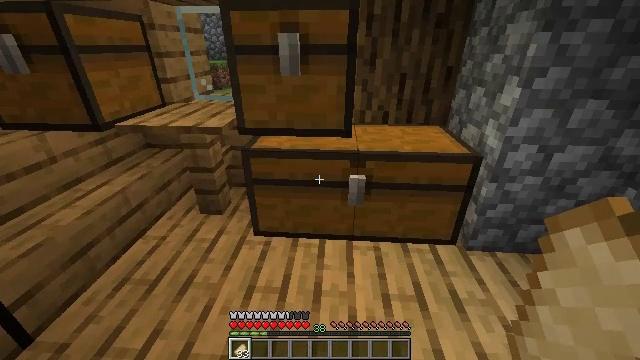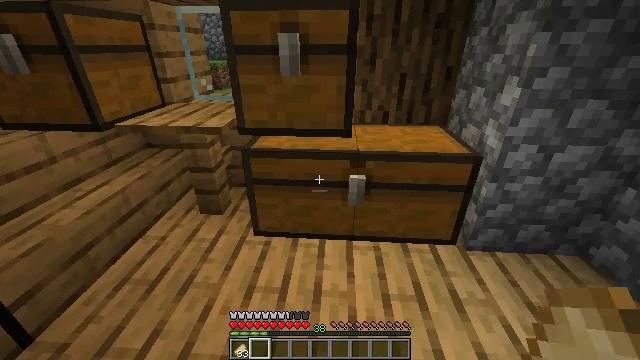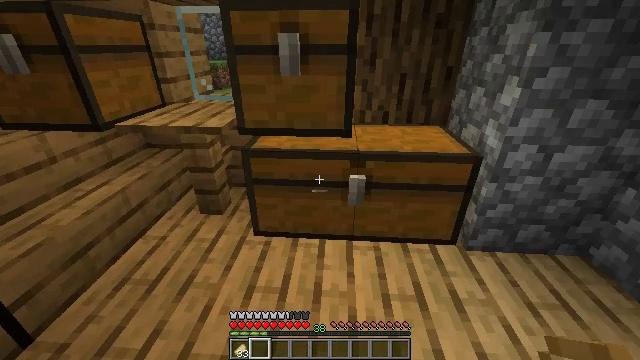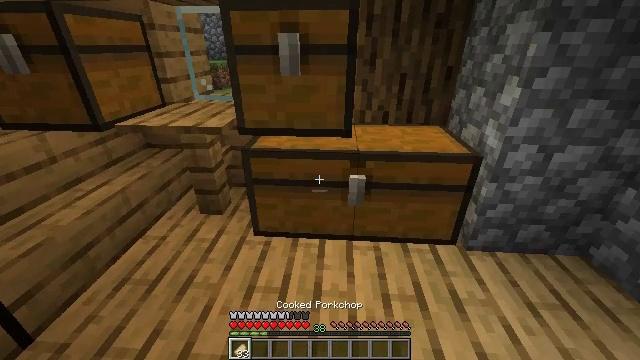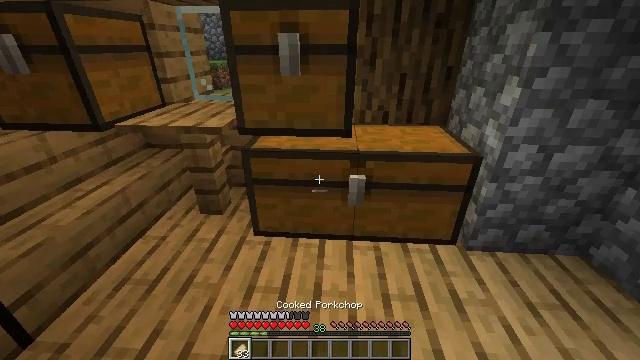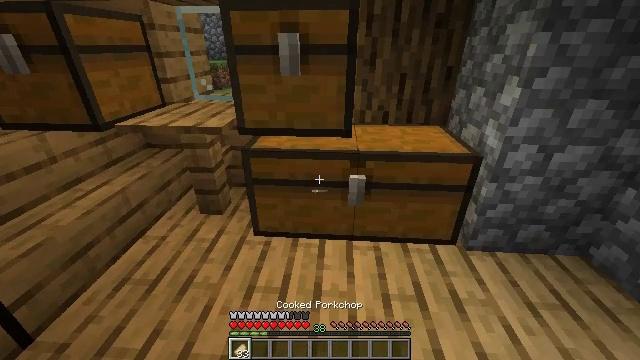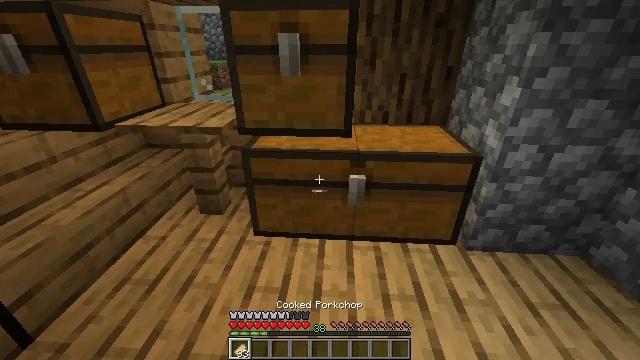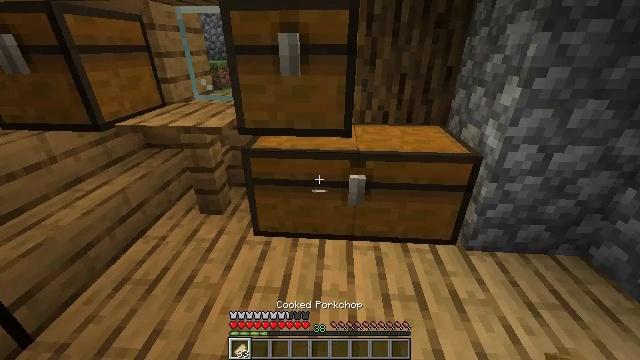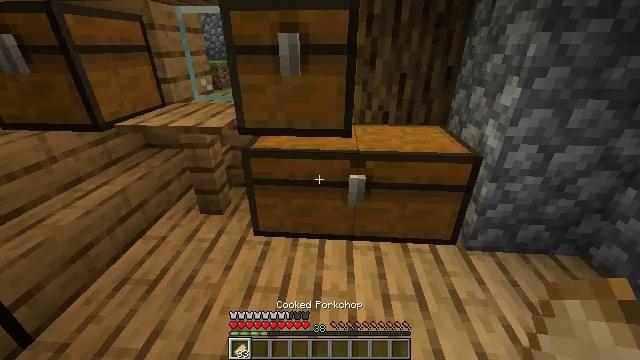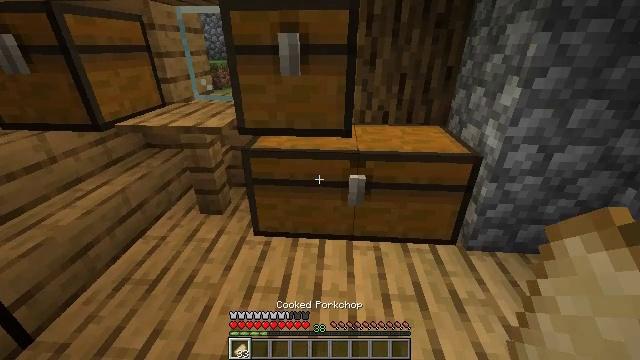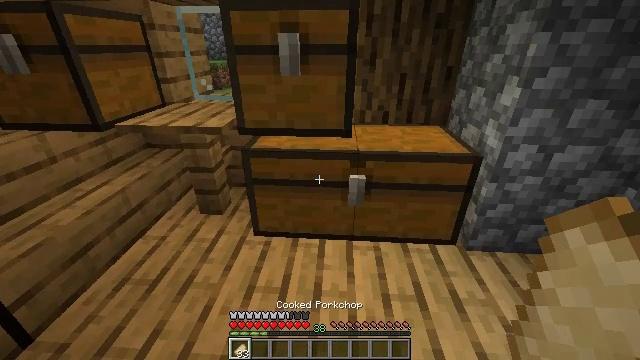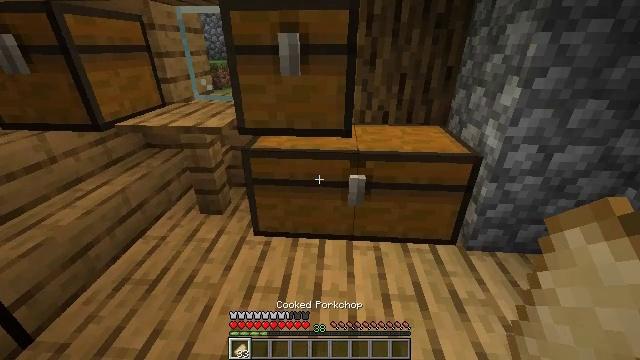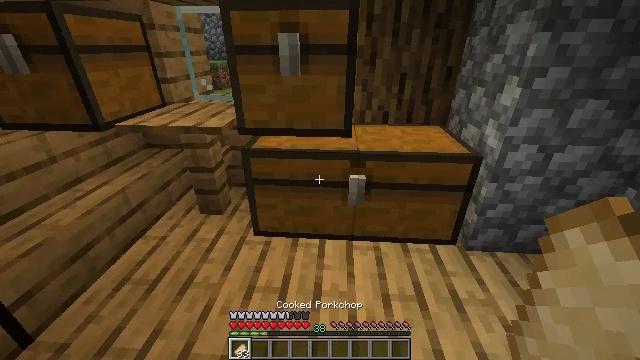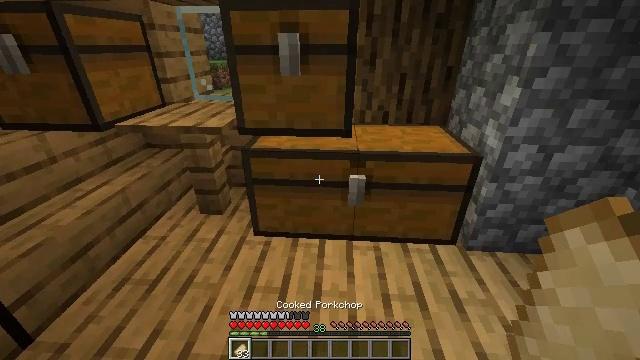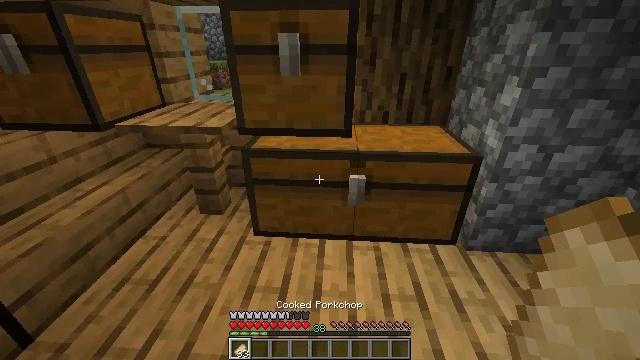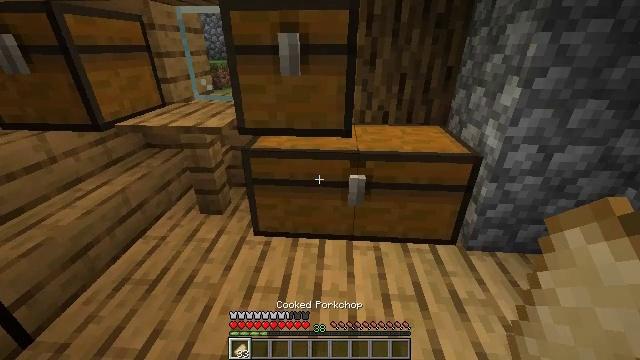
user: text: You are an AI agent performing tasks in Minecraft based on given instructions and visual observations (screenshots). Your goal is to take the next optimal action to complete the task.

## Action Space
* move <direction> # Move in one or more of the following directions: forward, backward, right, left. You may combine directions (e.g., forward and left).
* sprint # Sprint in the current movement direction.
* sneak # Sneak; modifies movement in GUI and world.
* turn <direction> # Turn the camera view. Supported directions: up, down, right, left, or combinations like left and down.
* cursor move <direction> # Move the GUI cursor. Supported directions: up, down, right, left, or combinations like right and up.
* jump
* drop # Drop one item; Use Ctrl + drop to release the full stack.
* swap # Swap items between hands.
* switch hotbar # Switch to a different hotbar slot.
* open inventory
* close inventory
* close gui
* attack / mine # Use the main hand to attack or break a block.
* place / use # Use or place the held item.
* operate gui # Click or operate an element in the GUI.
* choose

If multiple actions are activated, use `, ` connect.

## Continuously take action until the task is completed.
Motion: motion action
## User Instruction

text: Remove a pair of leather boots from the inventory.
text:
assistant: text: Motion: no_op
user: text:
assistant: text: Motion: no_op
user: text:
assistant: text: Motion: no_op
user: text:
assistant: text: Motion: no_op
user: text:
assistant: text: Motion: no_op
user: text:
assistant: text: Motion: no_op
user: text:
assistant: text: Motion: no_op
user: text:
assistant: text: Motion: no_op
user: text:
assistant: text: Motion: no_op
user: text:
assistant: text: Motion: no_op
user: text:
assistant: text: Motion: no_op
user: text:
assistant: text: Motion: no_op
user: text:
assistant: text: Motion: no_op
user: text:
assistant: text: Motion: no_op
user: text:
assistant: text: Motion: no_op
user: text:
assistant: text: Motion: no_op
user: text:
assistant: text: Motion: no_op
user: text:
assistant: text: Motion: turn down
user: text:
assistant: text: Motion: no_op
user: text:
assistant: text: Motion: no_op
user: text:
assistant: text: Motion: use / place
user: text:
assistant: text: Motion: use / place
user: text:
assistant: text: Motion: use / place
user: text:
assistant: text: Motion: no_op
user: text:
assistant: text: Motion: no_op
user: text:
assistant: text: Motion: open gui
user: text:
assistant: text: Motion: no_op
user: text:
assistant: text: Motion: no_op
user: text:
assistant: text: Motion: no_op
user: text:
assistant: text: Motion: no_op